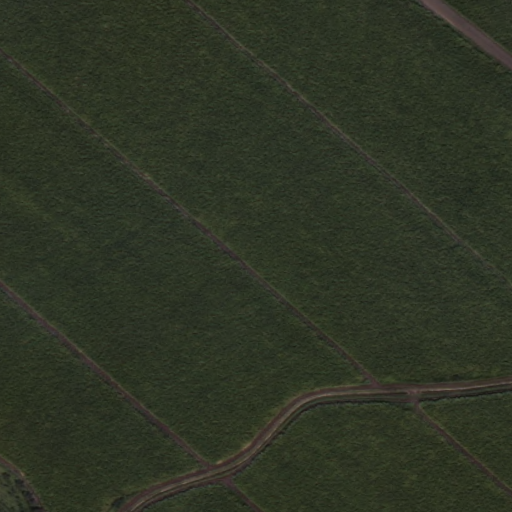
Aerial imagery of mountain in Hawaii named Puʻuokaiʻa containing only unknown